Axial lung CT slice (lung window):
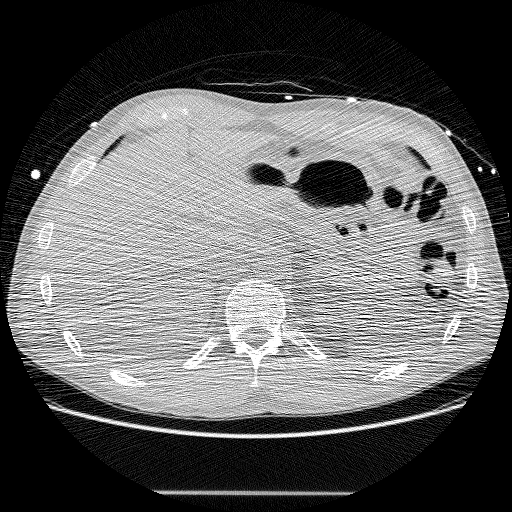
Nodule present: no